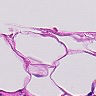
Metastatic tissue present: no